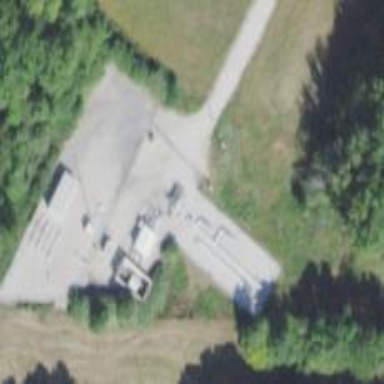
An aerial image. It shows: Distribution substation enclosed by fence.